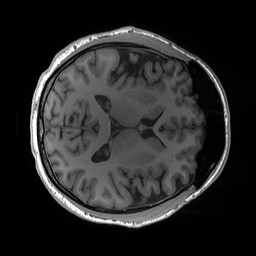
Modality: T1w
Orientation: axial
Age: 35
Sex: male